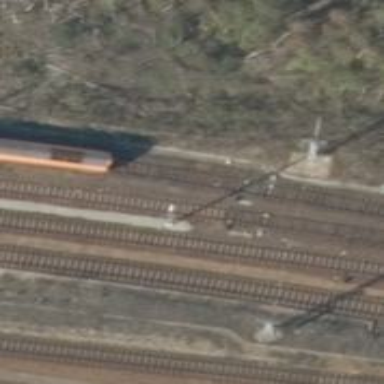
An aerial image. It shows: Signal on the railway located in the track.